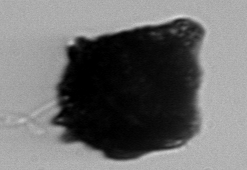
Label: Gonyaulax